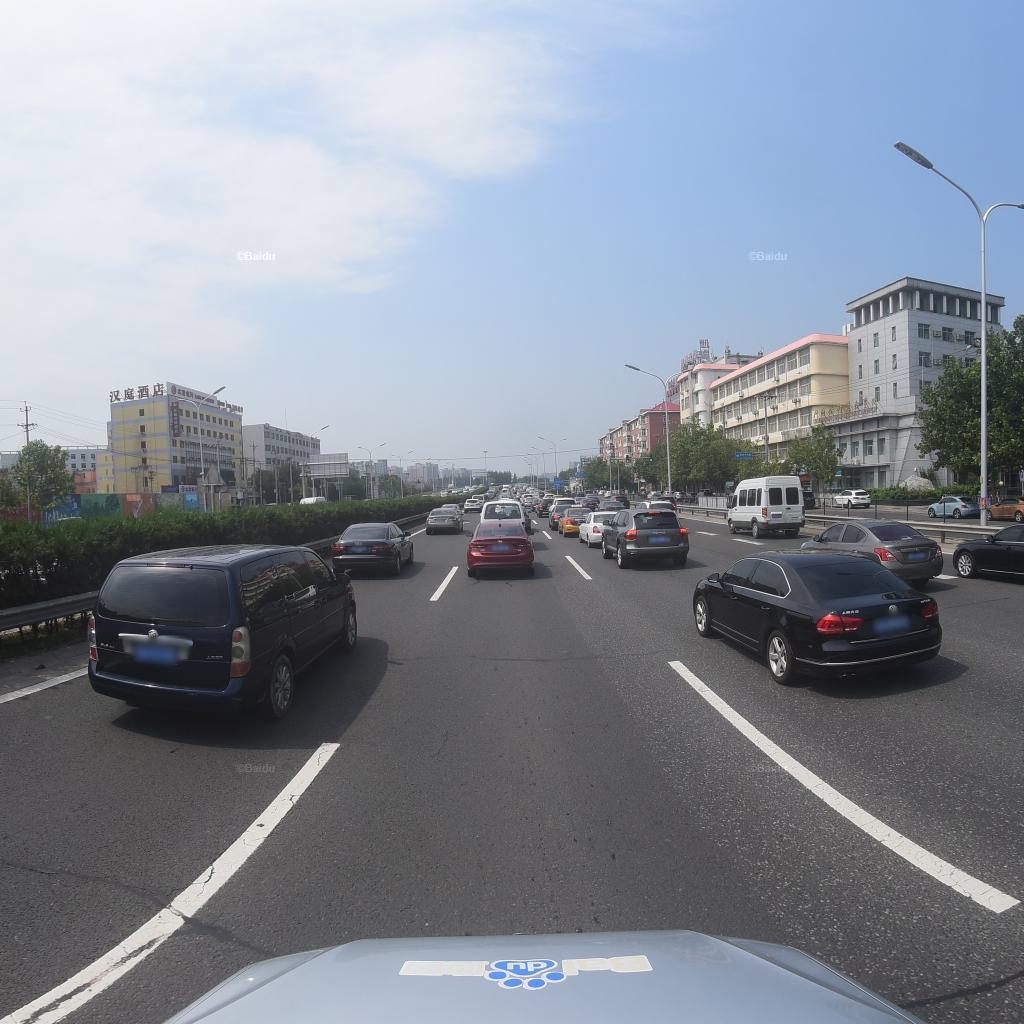
Region: Fengtai
Road damage annotations: transverse patch, longitudinal crack, transverse patch, transverse patch, transverse patch, longitudinal patch